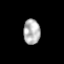
Tissue: skin
Cell type: Myeloid cells
Senescence score: 0.7073
Nuclear area (px): 412
Mean DAPI intensity: 180.58